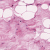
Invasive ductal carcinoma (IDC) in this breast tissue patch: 0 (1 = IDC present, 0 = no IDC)